The image folds the raw vibration samples of a bearing signal into a 2-D grayscale square (signal-to-image encoding). Diagnose the bearing from this image, choosing from: normal, inner_race, outer_race, ball.
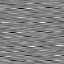
Answer: inner_race